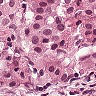
Metastatic tissue present: yes